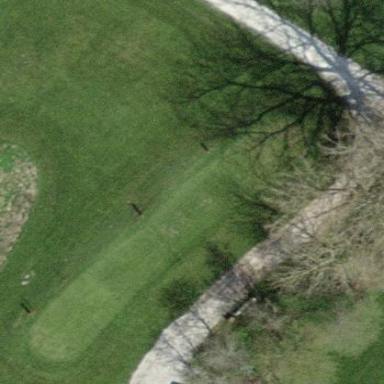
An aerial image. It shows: Grassy area designated as golf tee.